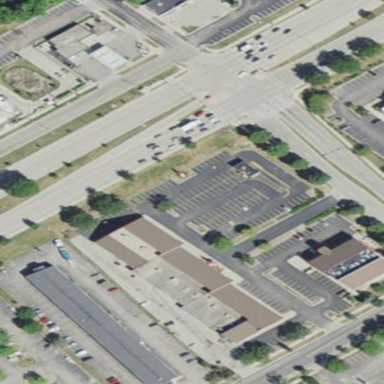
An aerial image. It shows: Retail area.